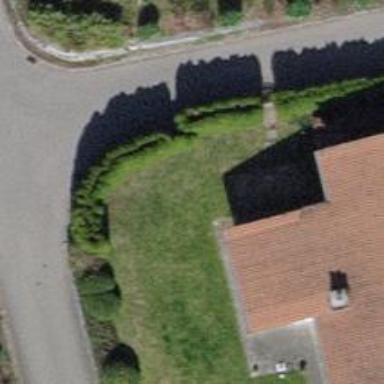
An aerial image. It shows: Hedge acting as barrier.